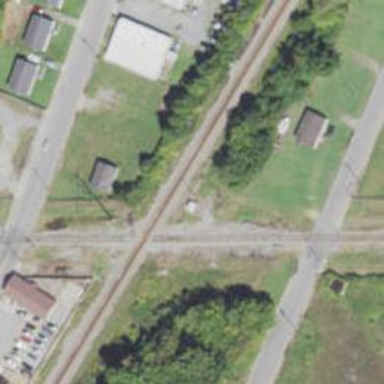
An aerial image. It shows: Railway crossing.